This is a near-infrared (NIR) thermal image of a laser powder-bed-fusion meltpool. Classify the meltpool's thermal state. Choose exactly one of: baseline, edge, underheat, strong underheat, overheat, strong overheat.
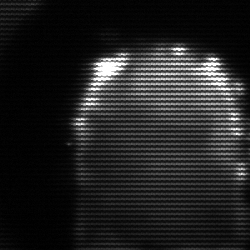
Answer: baseline